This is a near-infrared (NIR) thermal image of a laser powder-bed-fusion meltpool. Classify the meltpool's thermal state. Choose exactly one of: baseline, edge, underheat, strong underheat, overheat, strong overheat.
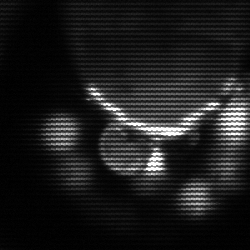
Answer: baseline